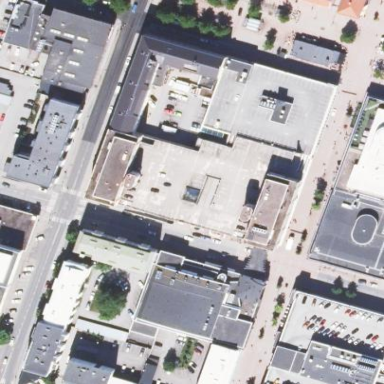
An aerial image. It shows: Mall building.